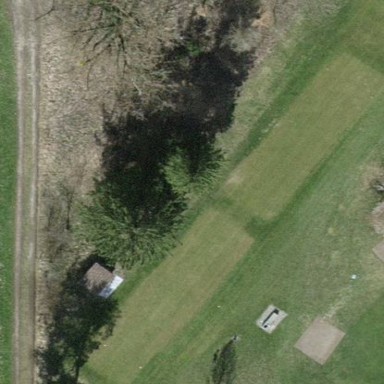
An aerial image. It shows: Golf tee.